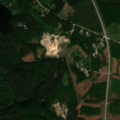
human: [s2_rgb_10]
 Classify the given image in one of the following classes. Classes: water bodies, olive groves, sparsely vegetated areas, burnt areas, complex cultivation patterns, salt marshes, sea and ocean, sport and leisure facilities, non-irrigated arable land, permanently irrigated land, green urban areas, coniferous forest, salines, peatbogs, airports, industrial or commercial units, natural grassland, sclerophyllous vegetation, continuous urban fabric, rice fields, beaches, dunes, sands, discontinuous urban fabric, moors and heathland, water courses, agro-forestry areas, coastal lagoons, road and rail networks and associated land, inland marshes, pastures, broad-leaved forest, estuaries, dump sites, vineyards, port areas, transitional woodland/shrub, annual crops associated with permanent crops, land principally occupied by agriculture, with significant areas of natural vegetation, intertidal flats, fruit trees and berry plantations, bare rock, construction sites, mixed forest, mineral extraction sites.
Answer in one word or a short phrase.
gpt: broad-leaved forest, coniferous forest, mixed forest, water bodies